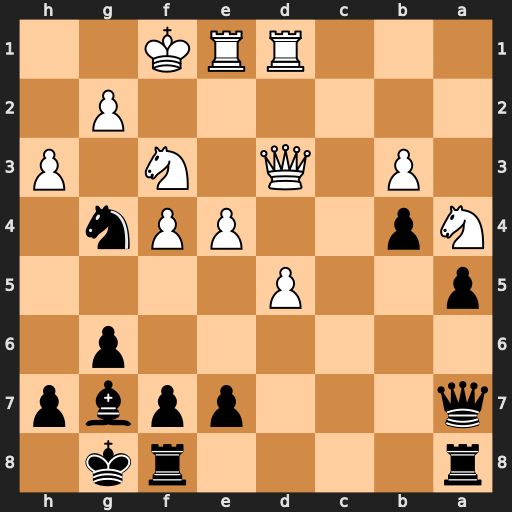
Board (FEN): r4rk1/q3ppbp/6p1/p2P4/Np2PPn1/1P1Q1N1P/6P1/3RRK2
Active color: b
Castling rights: -
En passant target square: -
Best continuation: Qf2#